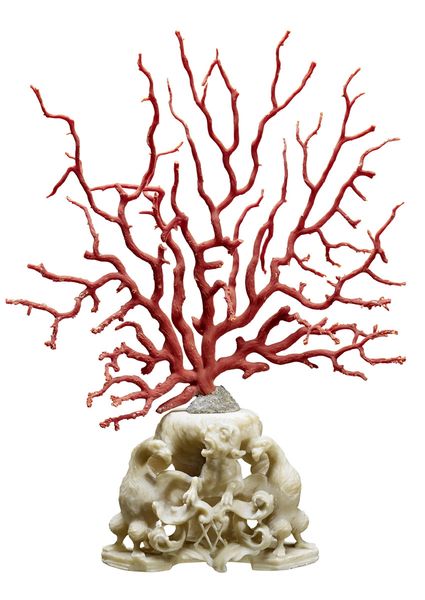
Titel: Korallenbaum auf Alabastersockel
Standort: Hamburg
Institution: Museum für Kunst und Gewerbe Hamburg
Schlagwörter: plastik, eisen, koralle, kleinplastiken, kleinplastik, kleinkunst, alabaster, bildwerk, naturalia, zierobjekte, hessische systematik, erkammern, wunderkammern, kunstkammern, raritätenkammern, kuriositätenkammern, edelkoralle